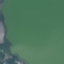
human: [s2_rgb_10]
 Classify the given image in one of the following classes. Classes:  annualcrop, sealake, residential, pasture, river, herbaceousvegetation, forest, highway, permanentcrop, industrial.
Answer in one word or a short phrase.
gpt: SeaLake